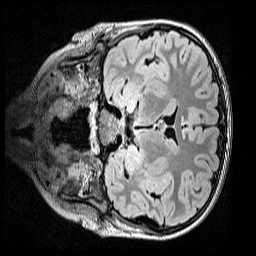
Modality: FLAIR
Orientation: coronal
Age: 11
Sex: male
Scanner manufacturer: siemens
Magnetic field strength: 3 T
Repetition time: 5 s
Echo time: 0.388 s